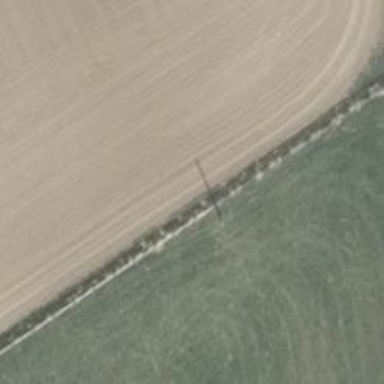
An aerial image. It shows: Minor power line.